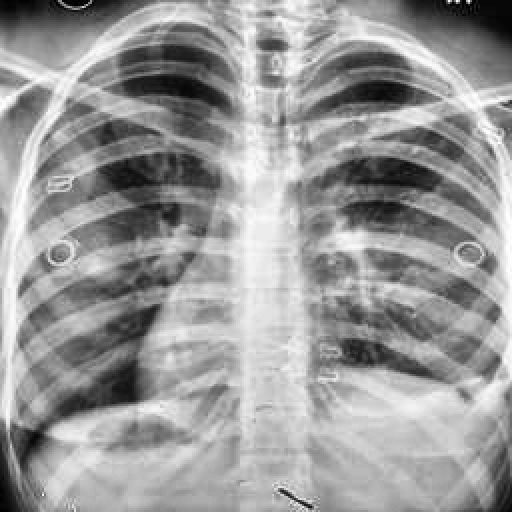
Finding: TUBERCULOSIS